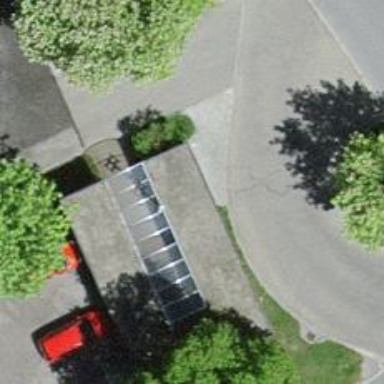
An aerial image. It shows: Post box.